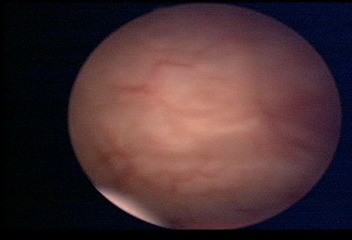
Modality: WLC
Class: Normal mucosa
Bladder cancer association: No